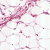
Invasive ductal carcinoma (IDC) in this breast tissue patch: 0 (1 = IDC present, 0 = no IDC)